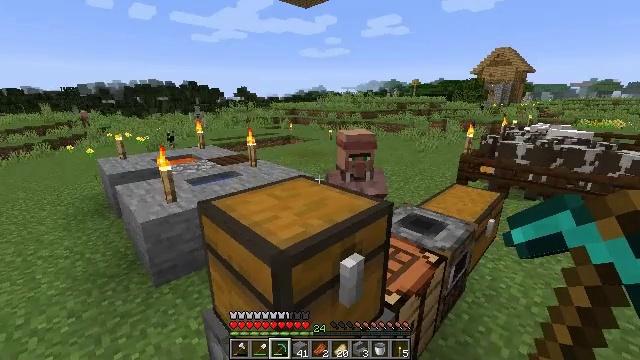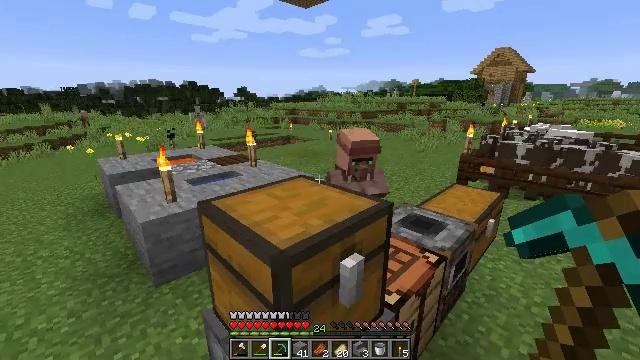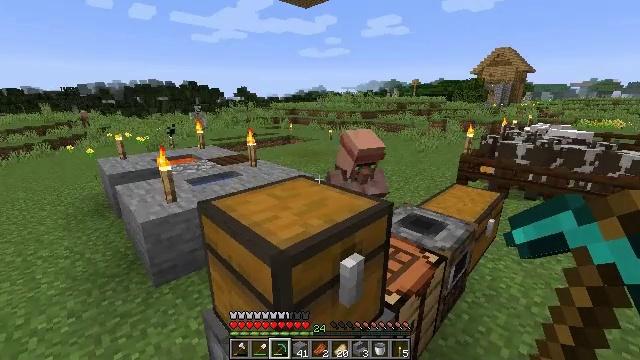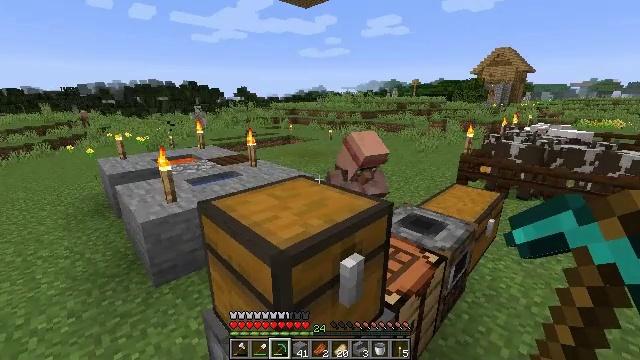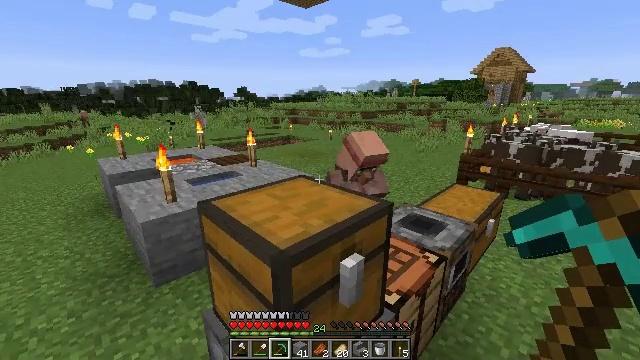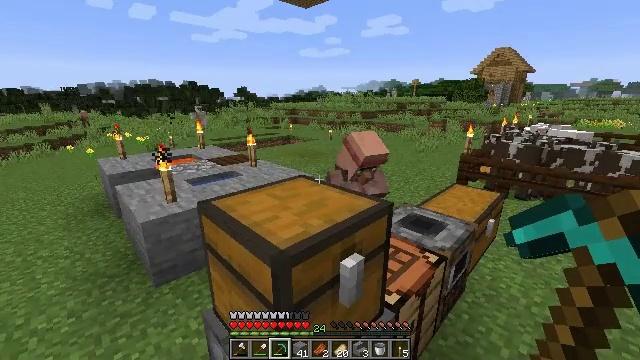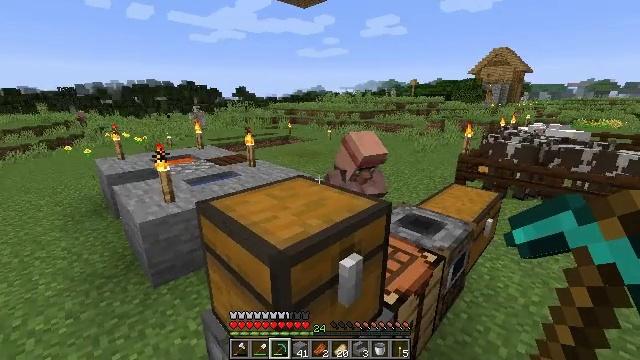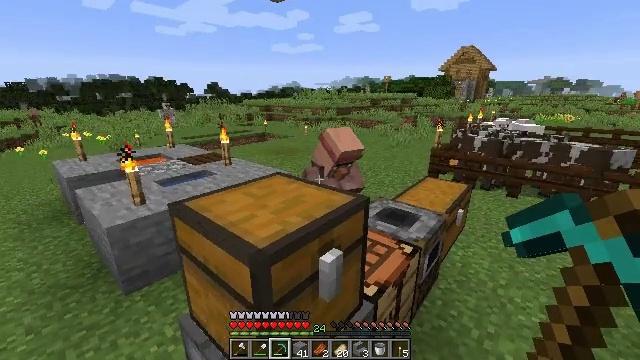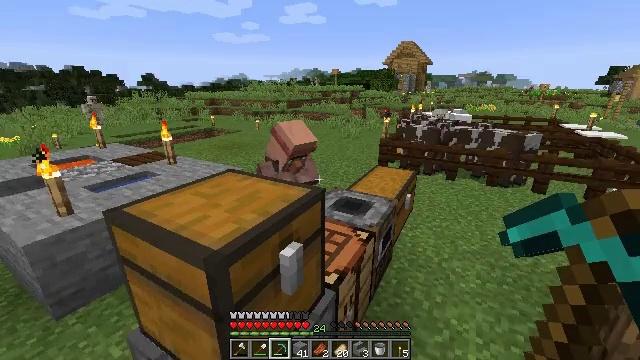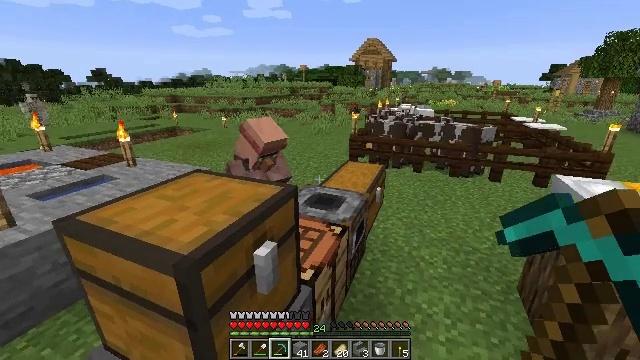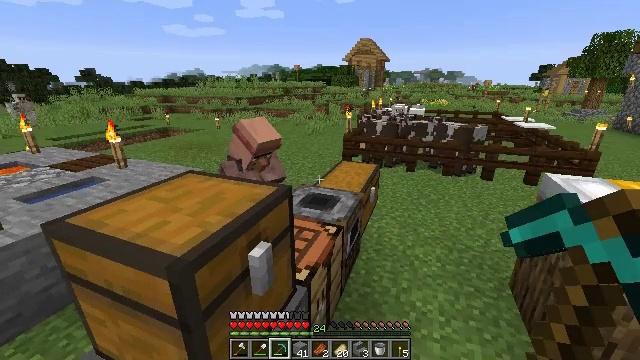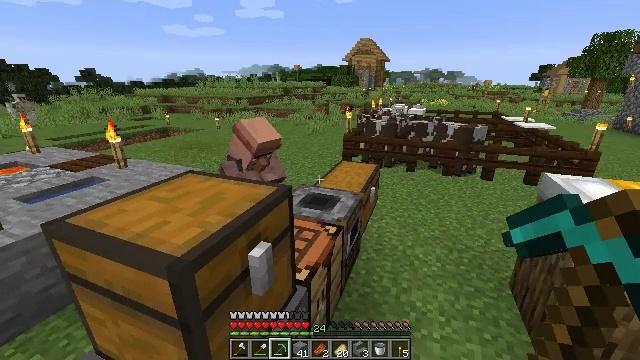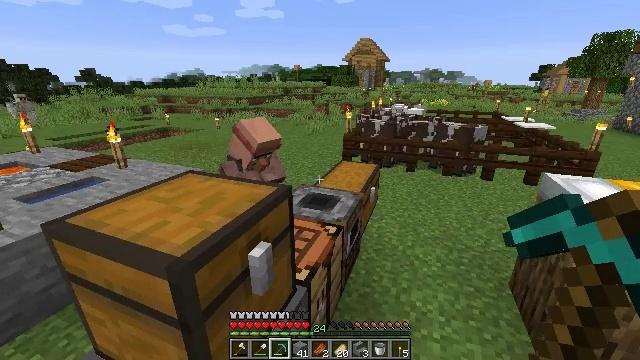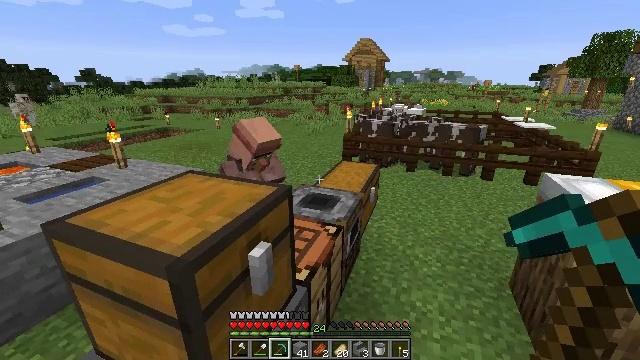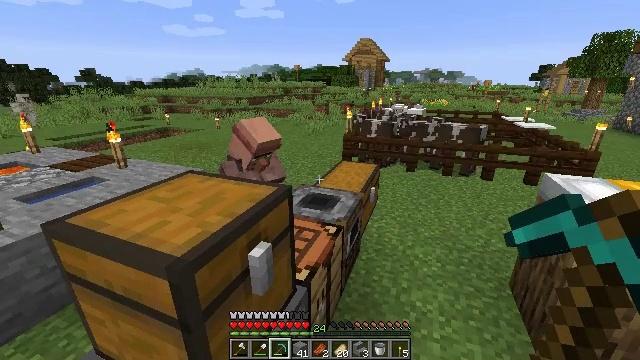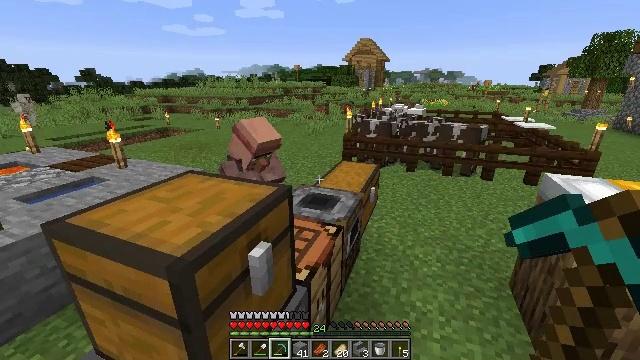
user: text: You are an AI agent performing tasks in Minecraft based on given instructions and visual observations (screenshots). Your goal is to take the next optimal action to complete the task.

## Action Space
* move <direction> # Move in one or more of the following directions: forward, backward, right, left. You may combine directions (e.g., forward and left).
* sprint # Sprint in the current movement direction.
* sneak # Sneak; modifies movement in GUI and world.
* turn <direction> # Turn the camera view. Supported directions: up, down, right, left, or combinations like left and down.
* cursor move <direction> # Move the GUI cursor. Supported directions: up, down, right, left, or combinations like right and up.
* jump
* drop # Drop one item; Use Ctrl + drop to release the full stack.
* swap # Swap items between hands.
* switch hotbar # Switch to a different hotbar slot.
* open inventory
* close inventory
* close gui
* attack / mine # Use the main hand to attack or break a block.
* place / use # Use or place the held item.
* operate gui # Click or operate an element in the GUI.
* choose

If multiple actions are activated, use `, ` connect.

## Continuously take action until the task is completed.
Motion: motion action
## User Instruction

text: Destroy the fire.
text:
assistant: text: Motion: no_op
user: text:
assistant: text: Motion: no_op
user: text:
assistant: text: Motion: no_op
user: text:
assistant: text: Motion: no_op
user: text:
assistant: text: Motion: no_op
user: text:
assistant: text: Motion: no_op
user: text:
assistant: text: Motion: turn right
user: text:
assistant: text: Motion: turn right and down
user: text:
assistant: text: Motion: turn right
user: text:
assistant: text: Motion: turn right
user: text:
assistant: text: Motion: no_op
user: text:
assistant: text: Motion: no_op
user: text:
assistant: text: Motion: no_op
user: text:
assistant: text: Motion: no_op
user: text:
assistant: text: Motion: no_op
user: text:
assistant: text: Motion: no_op
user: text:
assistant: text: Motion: no_op
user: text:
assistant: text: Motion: no_op
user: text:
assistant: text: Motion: no_op
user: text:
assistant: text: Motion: no_op
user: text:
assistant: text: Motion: no_op
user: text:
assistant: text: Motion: no_op
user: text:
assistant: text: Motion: no_op
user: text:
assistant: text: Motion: no_op
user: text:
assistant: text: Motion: no_op
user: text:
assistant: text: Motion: no_op
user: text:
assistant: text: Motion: no_op
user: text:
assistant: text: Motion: no_op
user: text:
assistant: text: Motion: no_op
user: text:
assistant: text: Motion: no_op